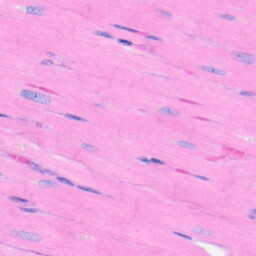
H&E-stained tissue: Heart